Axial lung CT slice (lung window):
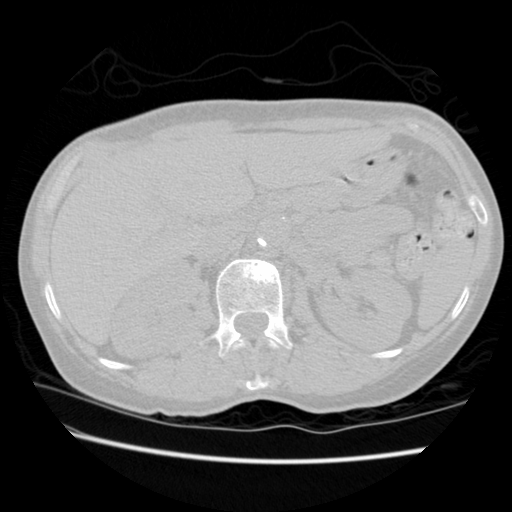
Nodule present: no